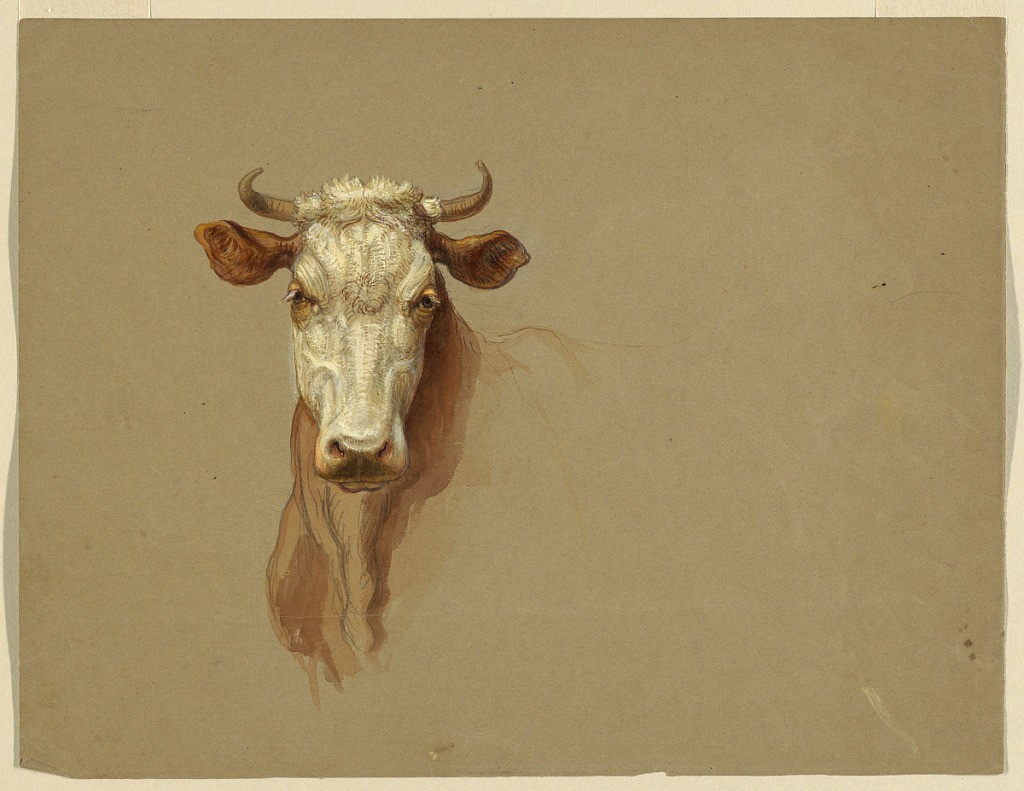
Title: Two Studies of Cattle
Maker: Samuel Colman, American, 1832–1920
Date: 1876
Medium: Brush and watercolor, white gouache, graphite on brown paper
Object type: Drawing
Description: Horizontal rectangle.  Obverse: at left, head and neck of a standing cow or ox.  The head is shown frontally.  Reverse: top left: a crouching cow, head turned back.